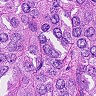
Metastatic tissue present: yes